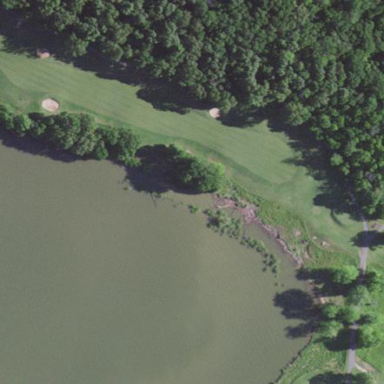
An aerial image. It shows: Rough area on grassy golf course.